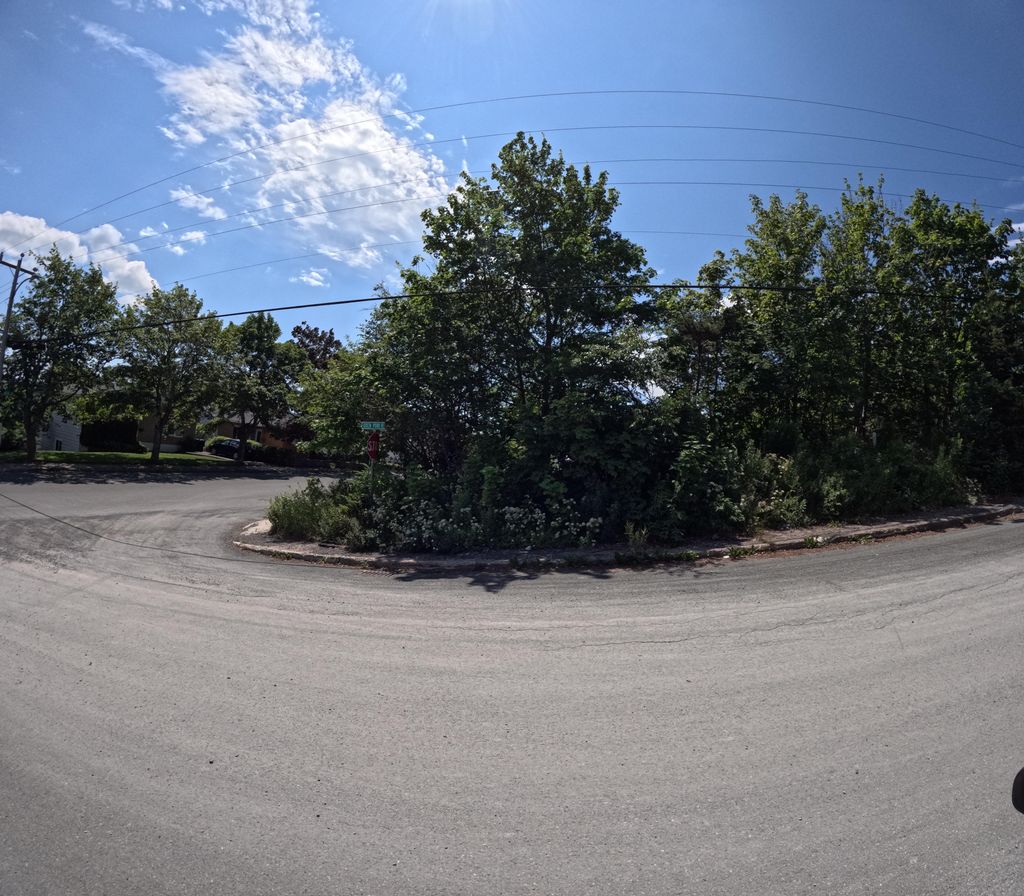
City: st_johns